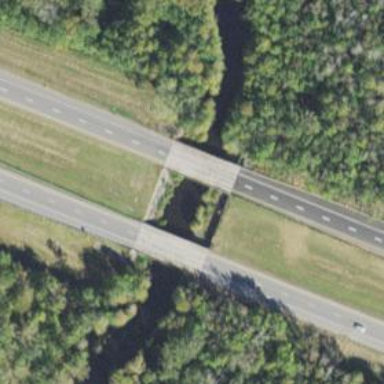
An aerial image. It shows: Bridge over motorway.